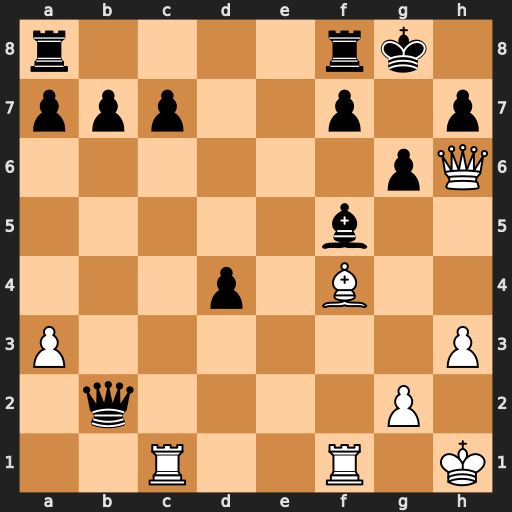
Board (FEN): r4rk1/ppp2p1p/6pQ/5b2/3p1B2/P6P/1q4P1/2R2R1K
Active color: w
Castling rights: -
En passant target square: -
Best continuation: Be5 f6 Rxf5 gxf5 Rxc7 Qb1+ Kh2 Rf7 Rxf7 Kxf7 Qxf6+